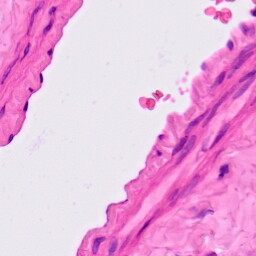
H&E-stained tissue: Lung